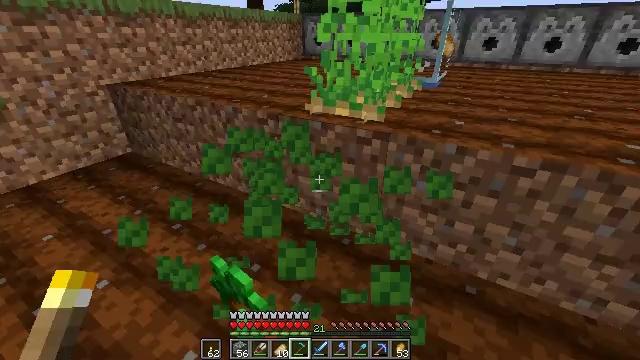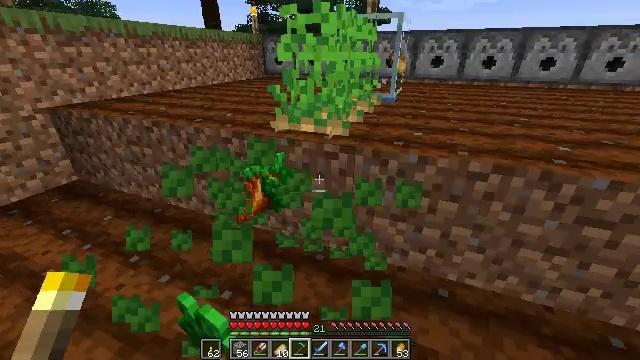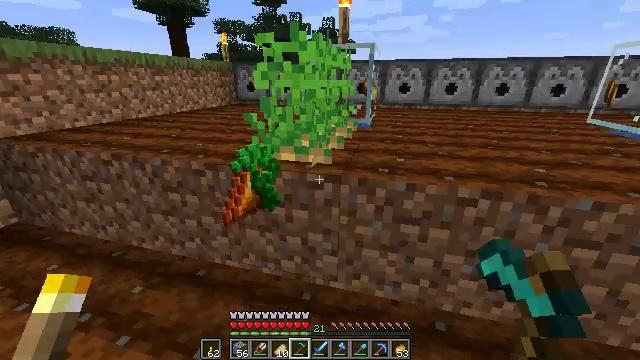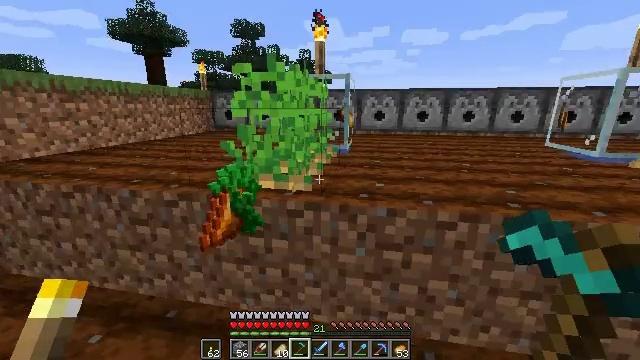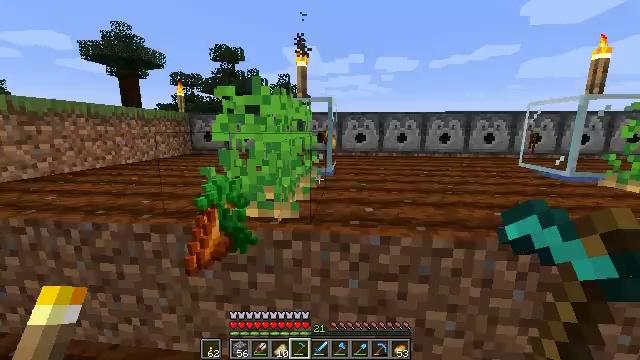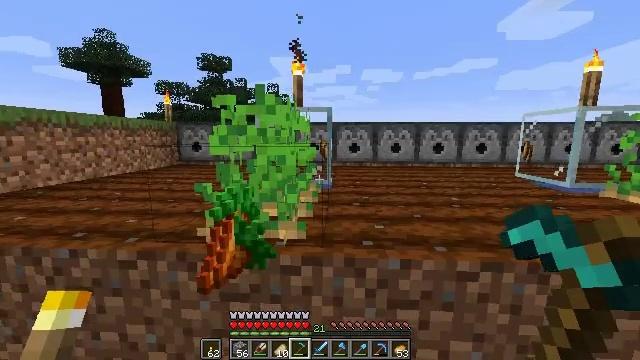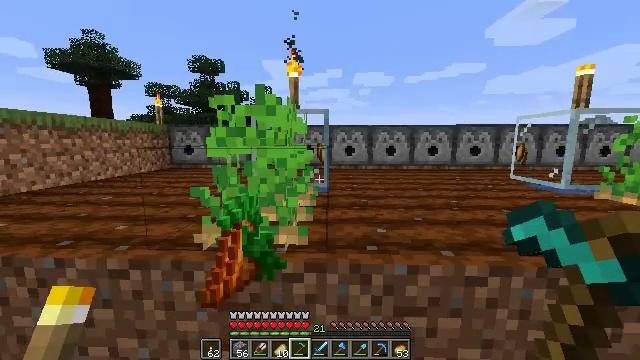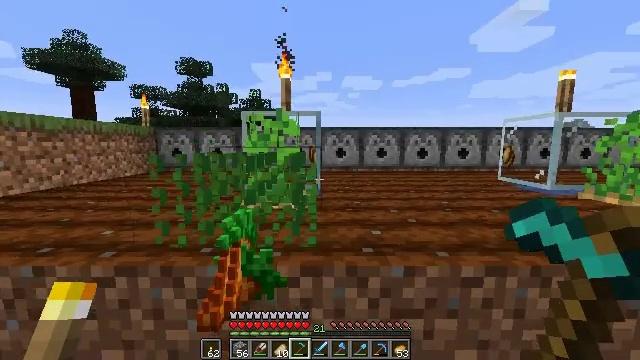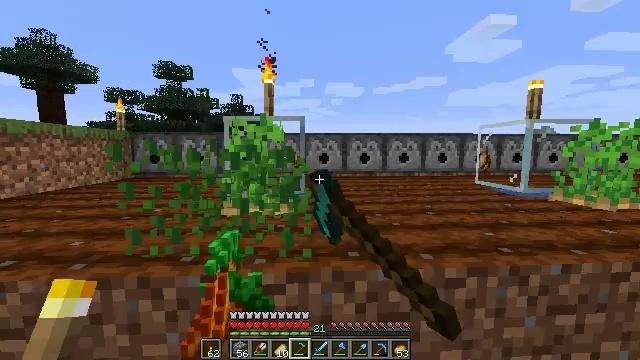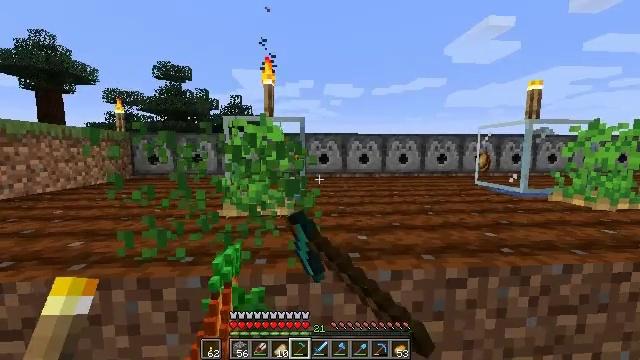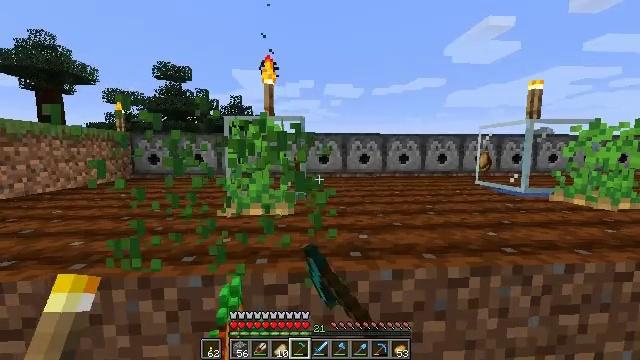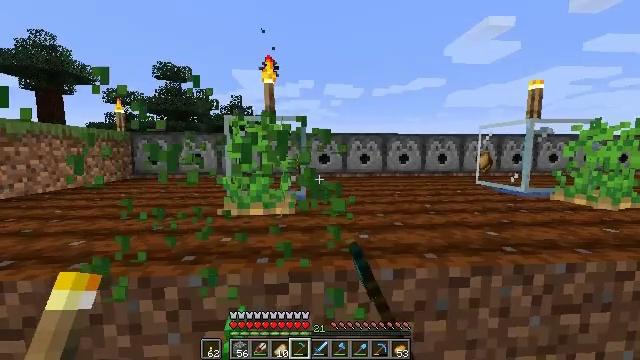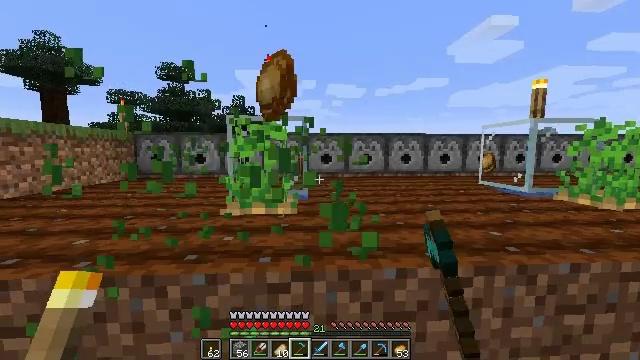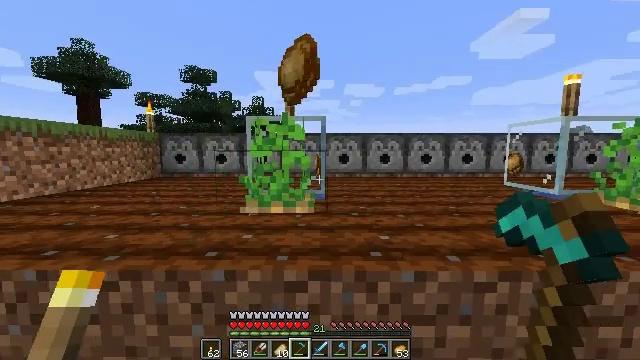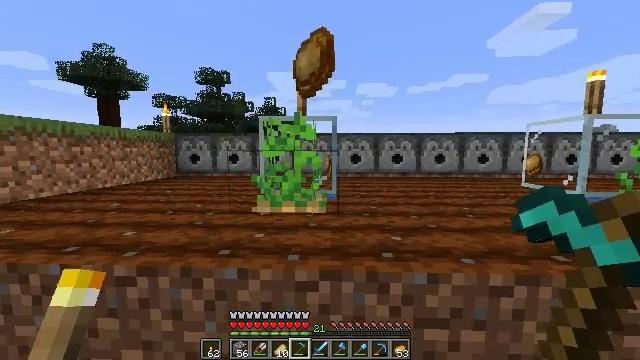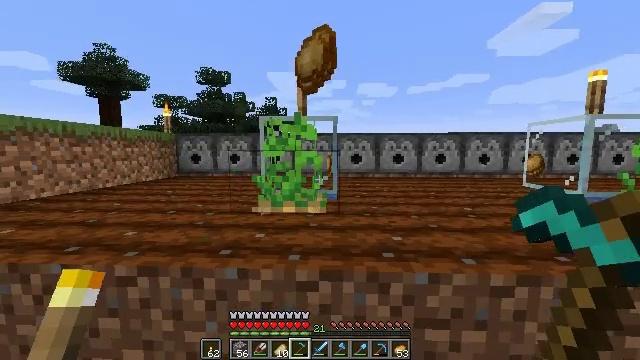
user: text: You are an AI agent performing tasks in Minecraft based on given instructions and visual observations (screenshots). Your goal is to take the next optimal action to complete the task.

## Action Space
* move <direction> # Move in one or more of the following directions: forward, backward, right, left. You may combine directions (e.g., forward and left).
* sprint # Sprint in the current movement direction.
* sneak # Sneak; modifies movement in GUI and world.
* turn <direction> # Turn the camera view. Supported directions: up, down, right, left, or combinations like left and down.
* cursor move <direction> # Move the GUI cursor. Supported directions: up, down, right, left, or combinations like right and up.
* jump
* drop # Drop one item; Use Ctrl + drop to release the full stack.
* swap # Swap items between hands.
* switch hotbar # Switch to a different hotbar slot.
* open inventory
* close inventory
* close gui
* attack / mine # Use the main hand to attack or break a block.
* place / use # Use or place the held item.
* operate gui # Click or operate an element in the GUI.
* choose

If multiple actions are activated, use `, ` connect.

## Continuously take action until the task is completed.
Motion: motion action
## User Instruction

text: Break the potato plant to gather potatoes.
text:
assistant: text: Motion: move forward and move left, turn right and up
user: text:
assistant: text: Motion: move forward and move left, turn right and up
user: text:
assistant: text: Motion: move forward and move left, turn right and up
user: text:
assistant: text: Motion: move forward and move left, turn right and up
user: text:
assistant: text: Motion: turn right and up
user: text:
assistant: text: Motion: turn right
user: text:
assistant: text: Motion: turn right, attack / mine
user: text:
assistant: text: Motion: turn right and up, attack / mine
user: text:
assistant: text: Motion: attack / mine
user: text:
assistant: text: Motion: attack / mine
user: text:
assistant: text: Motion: no_op
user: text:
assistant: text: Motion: no_op
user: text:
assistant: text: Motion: turn left
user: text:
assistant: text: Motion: turn left
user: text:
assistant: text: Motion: move forward
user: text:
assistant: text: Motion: move forward
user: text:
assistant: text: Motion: move forward
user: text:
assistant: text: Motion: move forward
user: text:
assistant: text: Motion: move forward, turn left and down
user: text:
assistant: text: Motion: move forward, turn left and down
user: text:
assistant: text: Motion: move forward, turn down
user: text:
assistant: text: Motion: move forward, turn down
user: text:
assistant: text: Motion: attack / mine
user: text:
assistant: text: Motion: turn down, attack / mine
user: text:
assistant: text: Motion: turn right and down
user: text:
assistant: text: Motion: turn right
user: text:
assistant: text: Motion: move forward, turn right
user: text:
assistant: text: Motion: move forward, turn right, jump
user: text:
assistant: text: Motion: move forward, jump
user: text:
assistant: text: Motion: move forward, jump